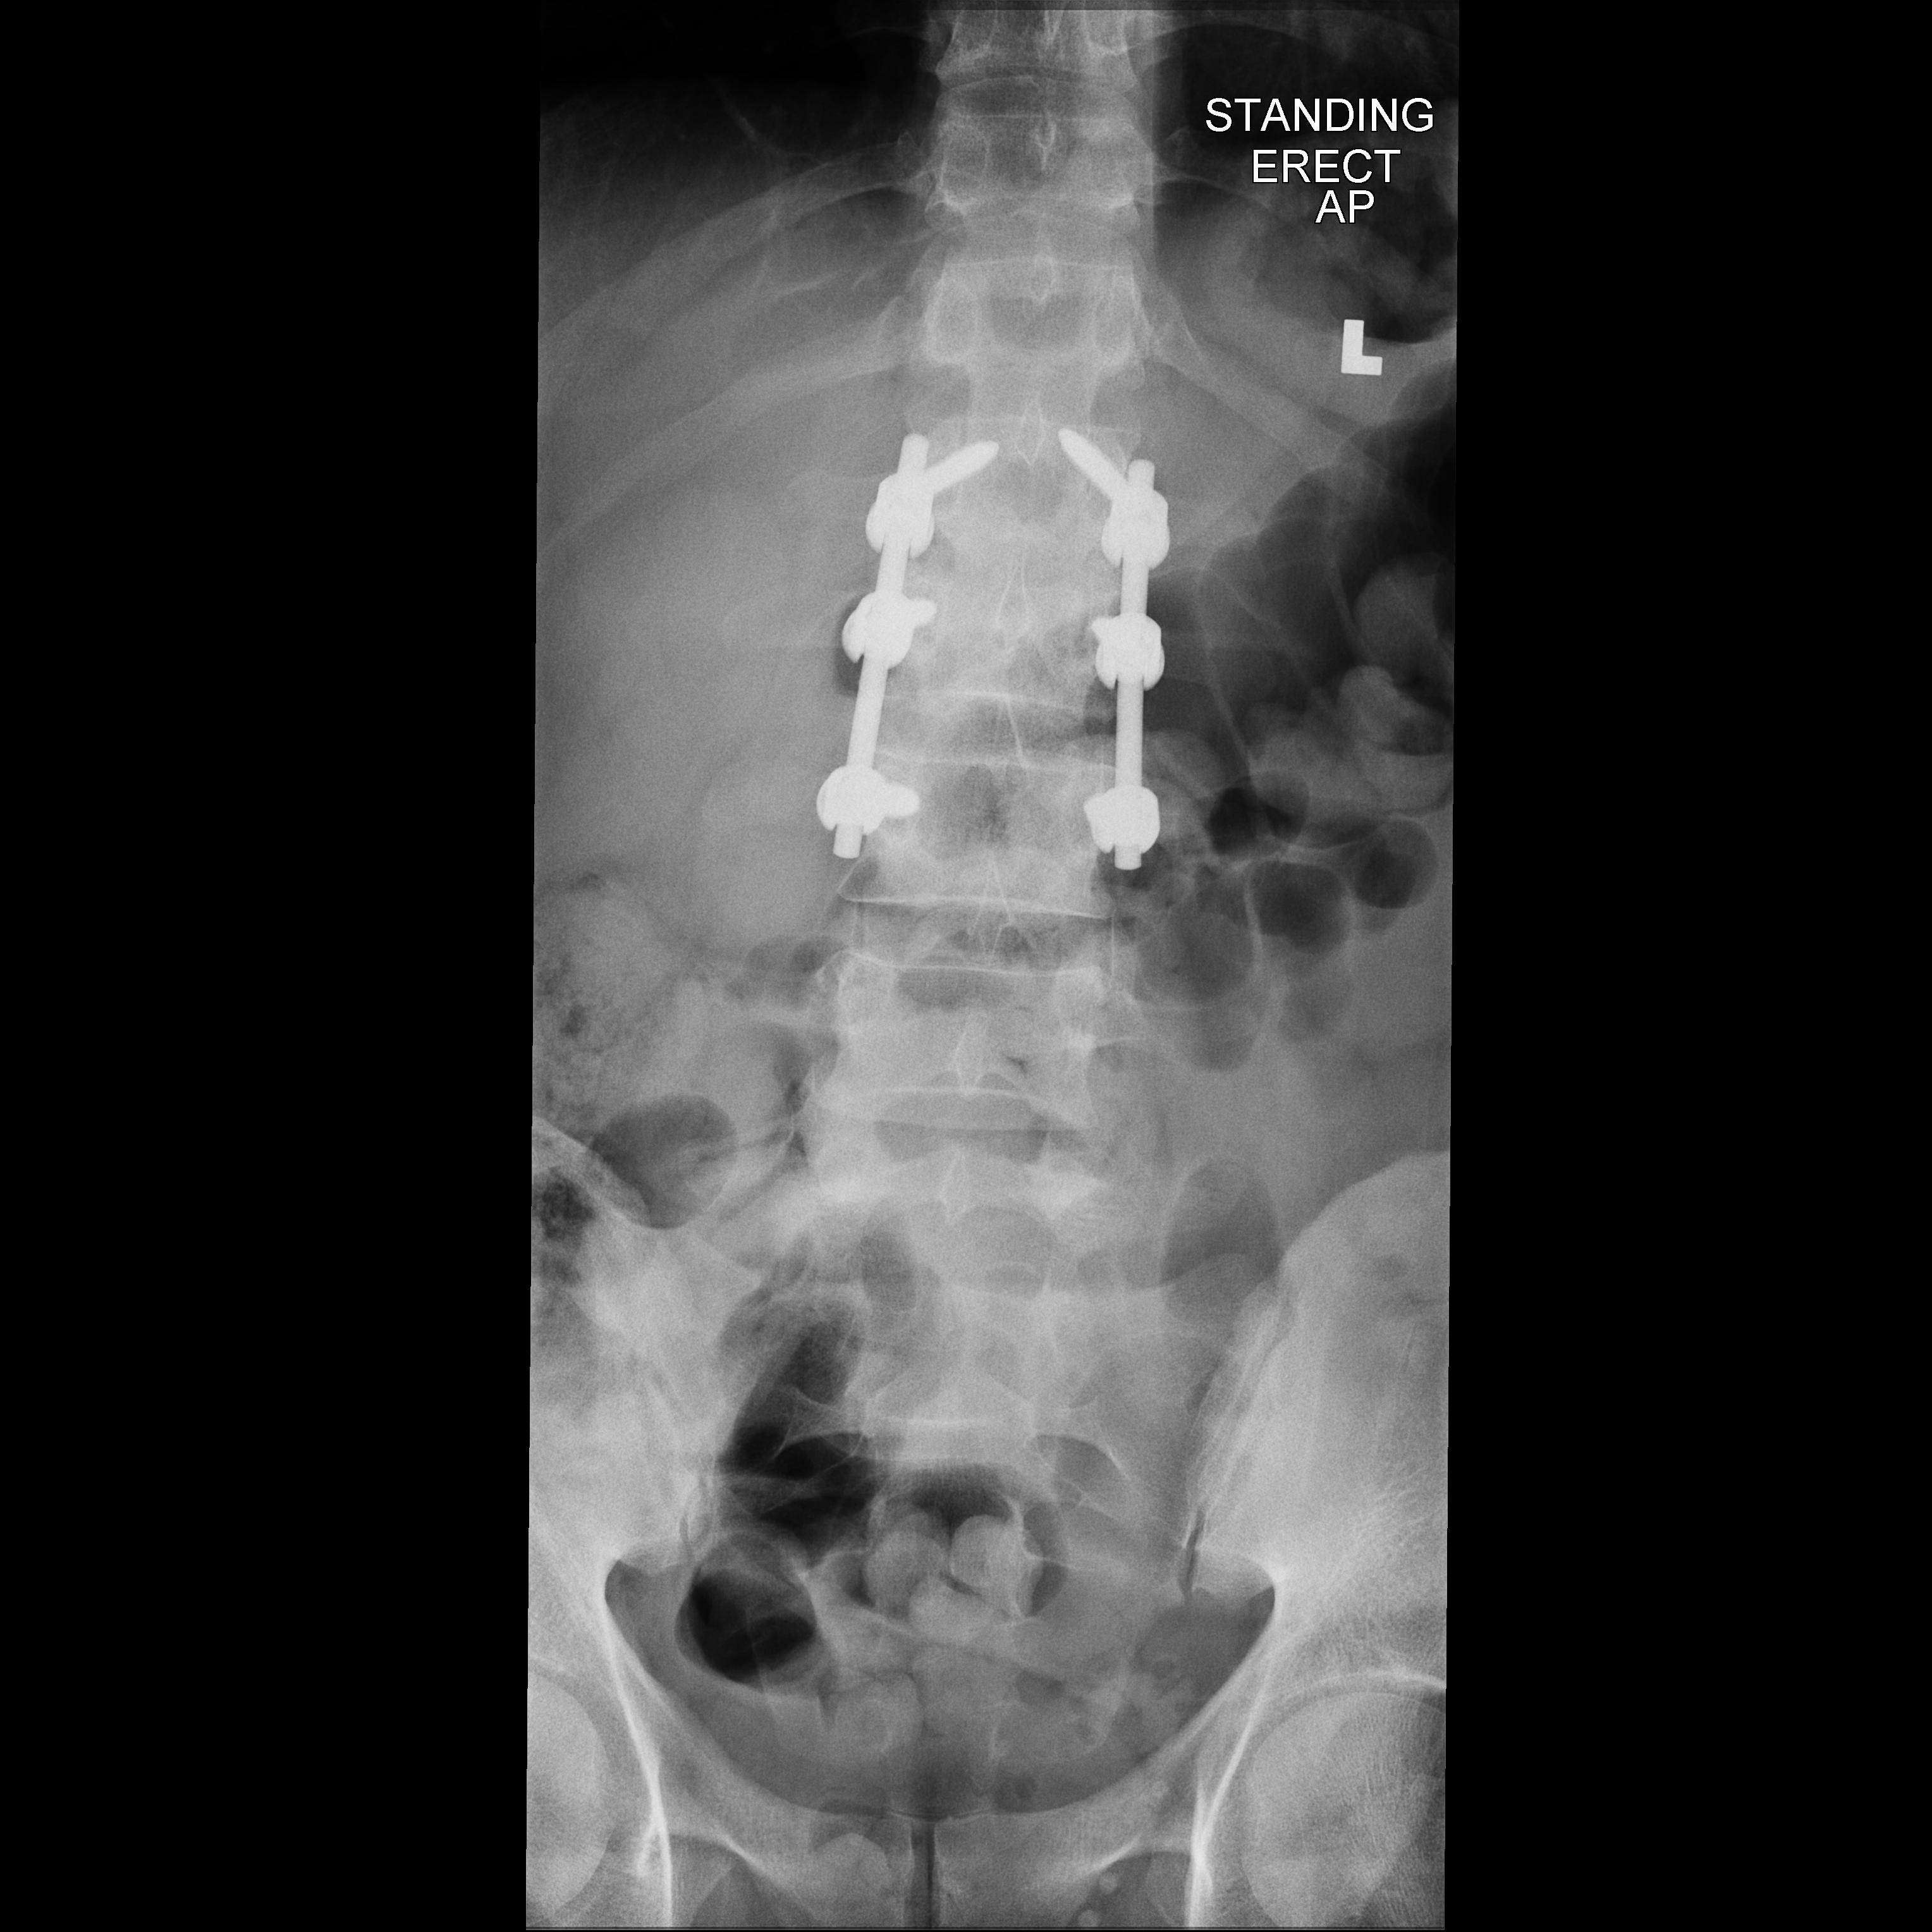
View: AP
Implant manufacturer: rti